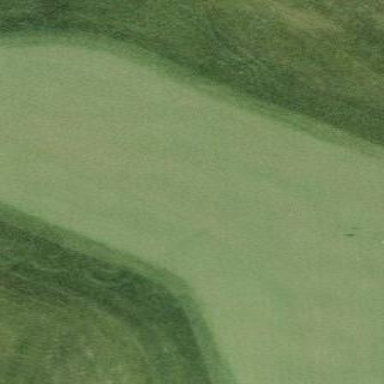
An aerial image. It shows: Golf green pitch on grass land. It is designated for the sport of golf.